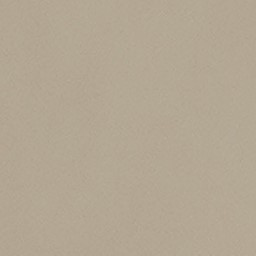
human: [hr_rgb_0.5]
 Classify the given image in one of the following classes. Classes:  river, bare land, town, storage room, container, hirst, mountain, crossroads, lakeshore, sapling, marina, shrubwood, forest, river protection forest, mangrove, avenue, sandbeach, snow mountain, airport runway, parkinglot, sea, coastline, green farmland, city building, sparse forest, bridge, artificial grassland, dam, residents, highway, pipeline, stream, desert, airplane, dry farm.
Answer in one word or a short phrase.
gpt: desert